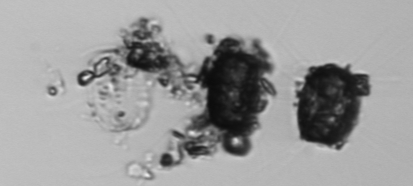
Label: Thalassiosira_TAG_external_detritus